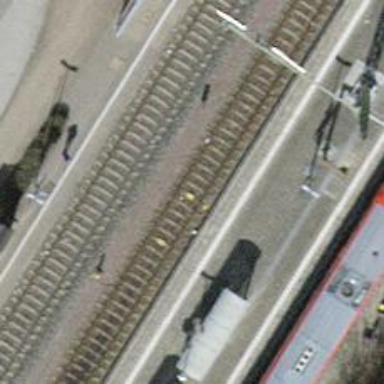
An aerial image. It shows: Stop position for public transport at railway stop.